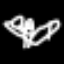
Label: angel